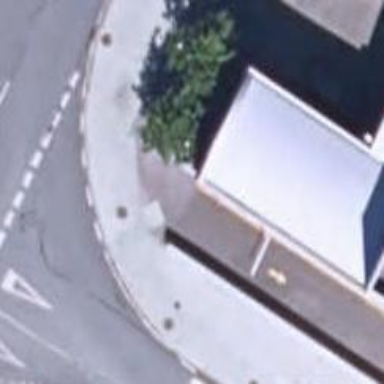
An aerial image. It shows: Sidewalk along the footway.